Question: I've managed to run the code in this question <URL>V not found' error.
the code im trying to run:
'''
package com.testing;
import java.io.IOException;
import java.net.MalformedURLException;
import com.gargoylesoftware.htmlunit.FailingHttpStatusCodeException;
import com.gargoylesoftware.htmlunit.WebClient;
public class testingUnit {
public static void main(final String[] args) {
final WebClient webClient = new WebClient();
webClient.setTimeout(1000);
try {
System.out.println("Querying");
webClient.getPage("https://bulksms.vsms.net/register/");
System.out.println("Success");
} catch (final FailingHttpStatusCodeException e) {
System.out.println("One");
e.printStackTrace();
} catch (final MalformedURLException e) {
System.out.println("Two");
e.printStackTrace();
} catch (final IOException e) {
System.out.println("Three");
e.printStackTrace();
} catch (final Exception e) {
System.out.println("Four");
e.printStackTrace();
}
System.out.println("Finished");
}
}
'''
Console:
'''
Querying
Exception in thread "main" java.lang.NoSuchMethodError: org.apache.http.protocol.BasicHttpContext: method <init>()V not found
at org.apache.http.impl.client.AbstractHttpClient.createHttpContext(AbstractHttpClient.java:273)
at org.apache.http.impl.client.AbstractHttpClient.execute(AbstractHttpClient.java:797)
at org.apache.http.impl.client.AbstractHttpClient.execute(AbstractHttpClient.java:776)
at com.gargoylesoftware.htmlunit.HttpWebConnection.getResponse(HttpWebConnection.java:152)
at com.gargoylesoftware.htmlunit.WebClient.loadWebResponseFromWebConnection(WebClient.java:1439)
at com.gargoylesoftware.htmlunit.WebClient.loadWebResponse(WebClient.java:1358)
at com.gargoylesoftware.htmlunit.WebClient.getPage(WebClient.java:307)
at com.gargoylesoftware.htmlunit.WebClient.getPage(WebClient.java:373)
at com.gargoylesoftware.htmlunit.WebClient.getPage(WebClient.java:358)
at com.testing.testingUnit.main(testingUnit.java:16)
'''

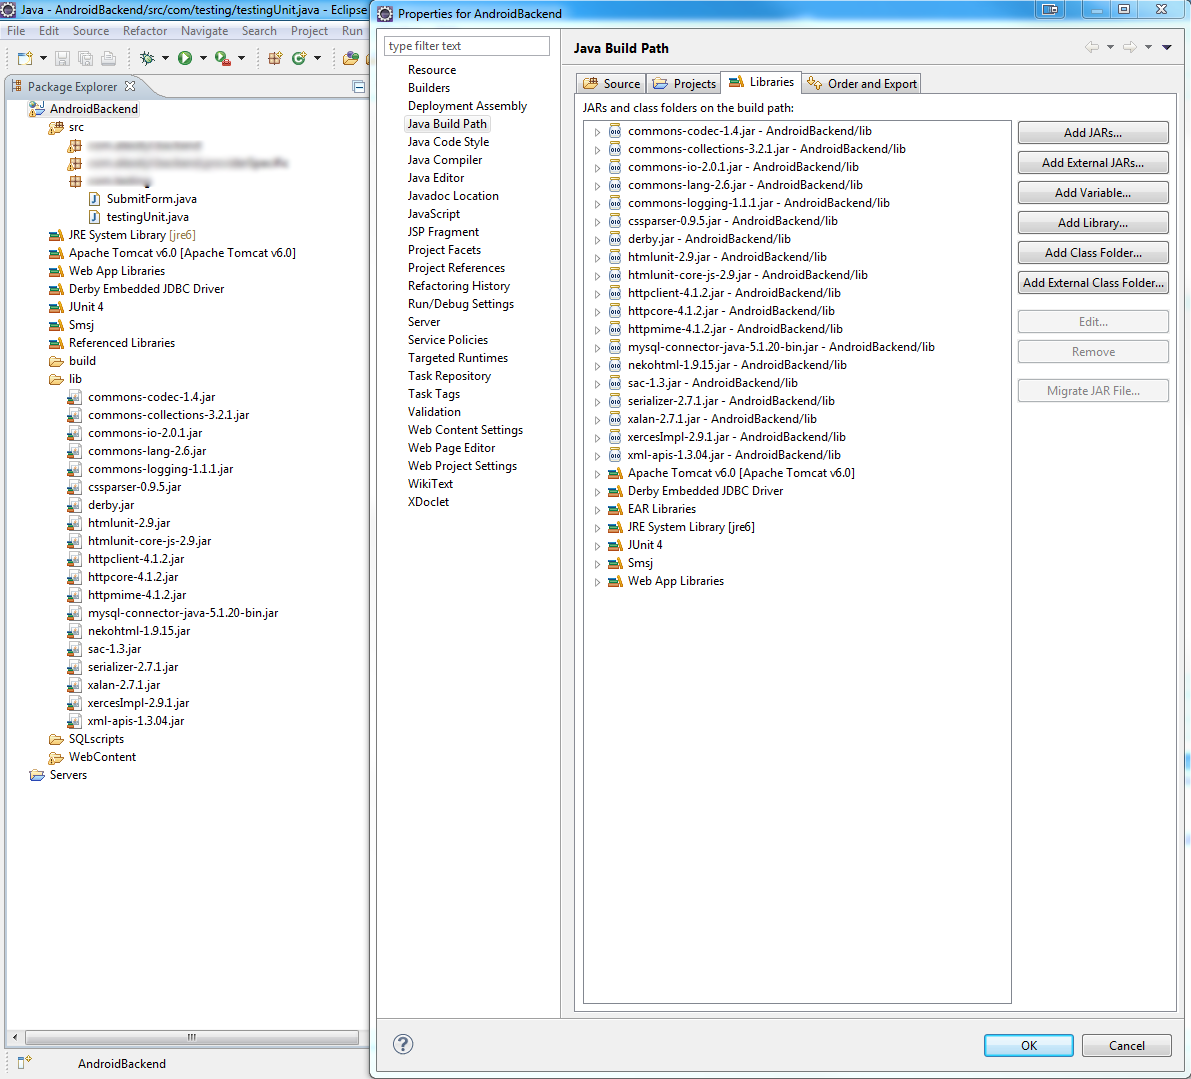
Answer: Figured it out after posting the screenshot here. I had totally forgot to update the web app libraries. I did that and deleted all the outdated versions of jars I had (in the webcontent/lib folder), and the code above worked like a charm. Cheers!